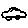
Label: car